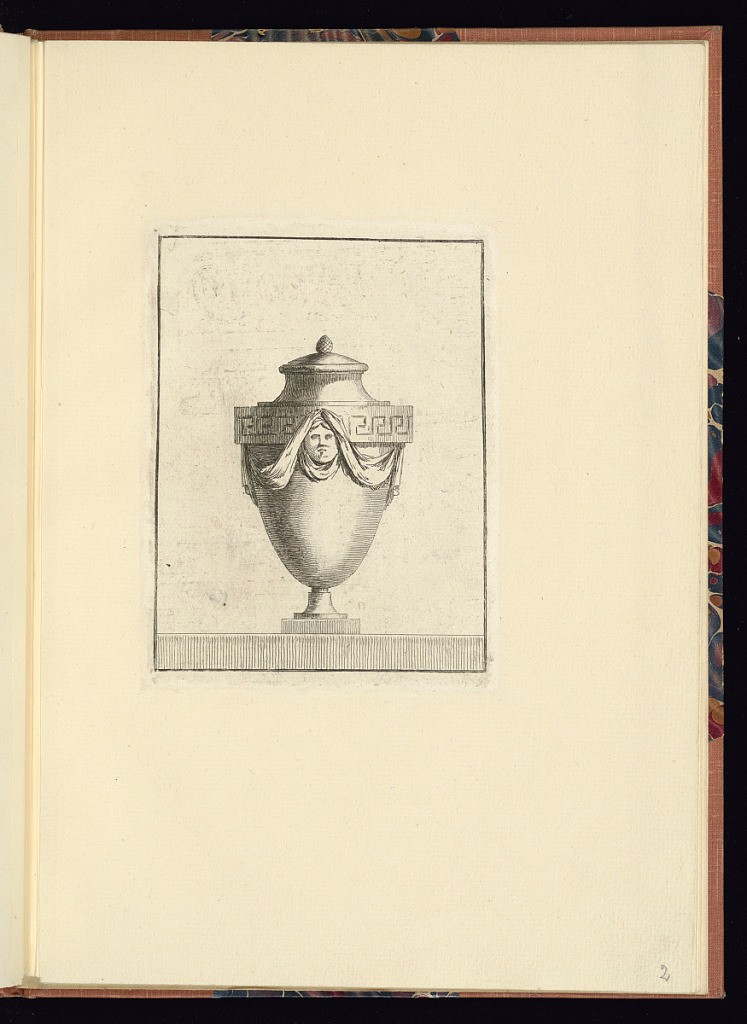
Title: Ornamental Vase Design
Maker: Juste-François Boucher, French, 1736 – 1782
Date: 1755-1768
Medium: Etching on laid paper
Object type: Print
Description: Lidded vase design with a pinecone finial. The vase a band of meander at its neck. There is a mask at the center of the shoulder of the vase, over and around which is draped a cloth. The vase has a narrow foot and is elevated on a small plinth. The plate is not signed or numbered.